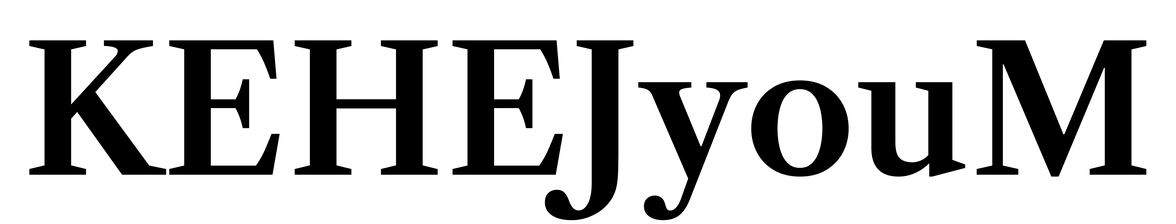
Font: LibreCaslonText_SemiBold